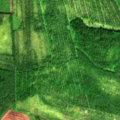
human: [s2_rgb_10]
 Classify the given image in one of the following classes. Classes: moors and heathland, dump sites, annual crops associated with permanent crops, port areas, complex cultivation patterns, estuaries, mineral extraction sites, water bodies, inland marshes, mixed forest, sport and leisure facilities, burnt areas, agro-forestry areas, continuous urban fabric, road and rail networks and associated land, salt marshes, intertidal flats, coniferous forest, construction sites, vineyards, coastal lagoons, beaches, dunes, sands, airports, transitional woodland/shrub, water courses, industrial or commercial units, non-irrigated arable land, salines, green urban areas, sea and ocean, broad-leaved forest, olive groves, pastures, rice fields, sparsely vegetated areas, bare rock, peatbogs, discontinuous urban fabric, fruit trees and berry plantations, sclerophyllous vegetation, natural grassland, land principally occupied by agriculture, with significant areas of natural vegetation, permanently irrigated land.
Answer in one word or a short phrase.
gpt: coniferous forest, mixed forest, transitional woodland/shrub, peatbogs